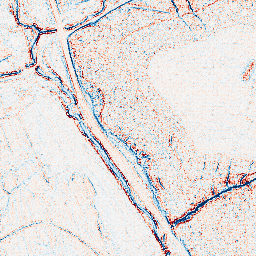
Category: classical
Decomposition family: uniform
Decomposition parameters: size: 3
Upsampling method: sinc_hamming
Upsampling parameters: scale: 4
kernel_size: 8
Upsampling scale: 4